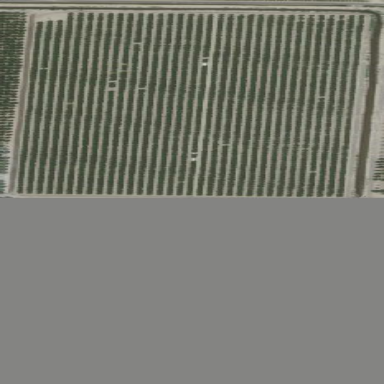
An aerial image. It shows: Orchard filled with nectarine trees.